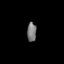
Tissue: prostate
Cell type: T cells
Senescence score: 0.3586
Nuclear area (px): 174
Mean DAPI intensity: 120.724